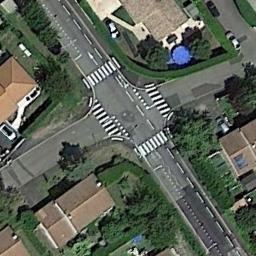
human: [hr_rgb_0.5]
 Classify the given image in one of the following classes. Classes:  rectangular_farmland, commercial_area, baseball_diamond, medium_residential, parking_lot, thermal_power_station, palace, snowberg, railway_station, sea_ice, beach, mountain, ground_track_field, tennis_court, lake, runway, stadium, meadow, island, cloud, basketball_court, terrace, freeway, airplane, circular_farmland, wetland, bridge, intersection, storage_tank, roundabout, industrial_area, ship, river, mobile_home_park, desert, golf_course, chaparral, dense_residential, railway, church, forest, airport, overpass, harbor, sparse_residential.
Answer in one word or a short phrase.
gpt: intersection